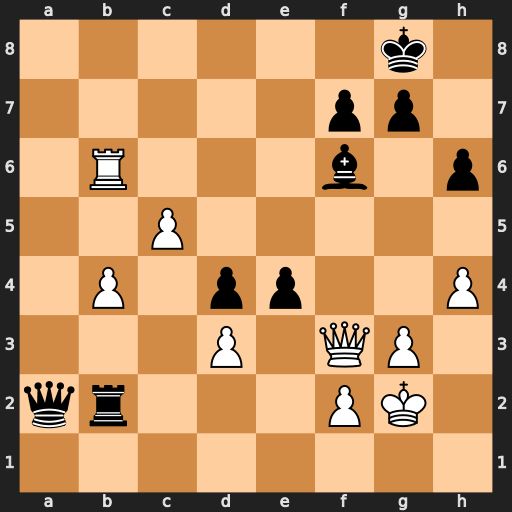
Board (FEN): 6k1/5pp1/1R3b1p/2P5/1P1pp2P/3P1QP1/qr3PK1/8
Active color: w
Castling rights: -
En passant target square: -
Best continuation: Rb8+ Kh7 Qf5+ g6 Qxf6 Rxf2+ Qxf2 Qxf2+ Kxf2